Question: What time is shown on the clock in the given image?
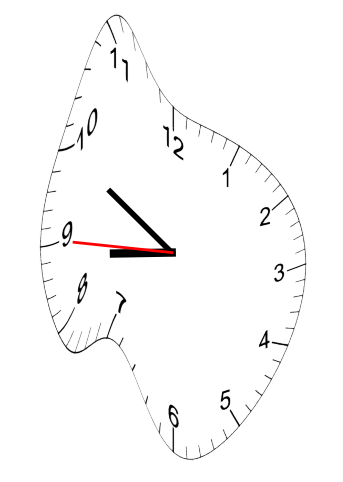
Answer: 08:49:45